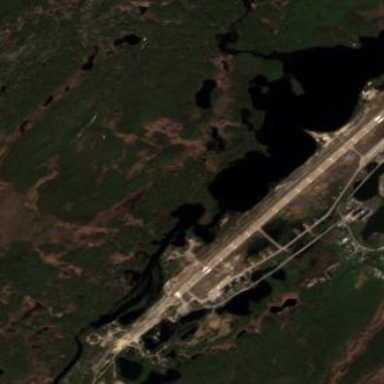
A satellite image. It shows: Concrete runway in the airport area.